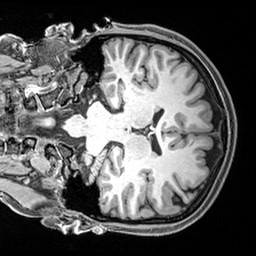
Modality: T1w
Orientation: coronal
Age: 22
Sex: female
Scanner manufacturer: siemens
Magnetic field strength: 3 T
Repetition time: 2.4 s
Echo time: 0.00217 s